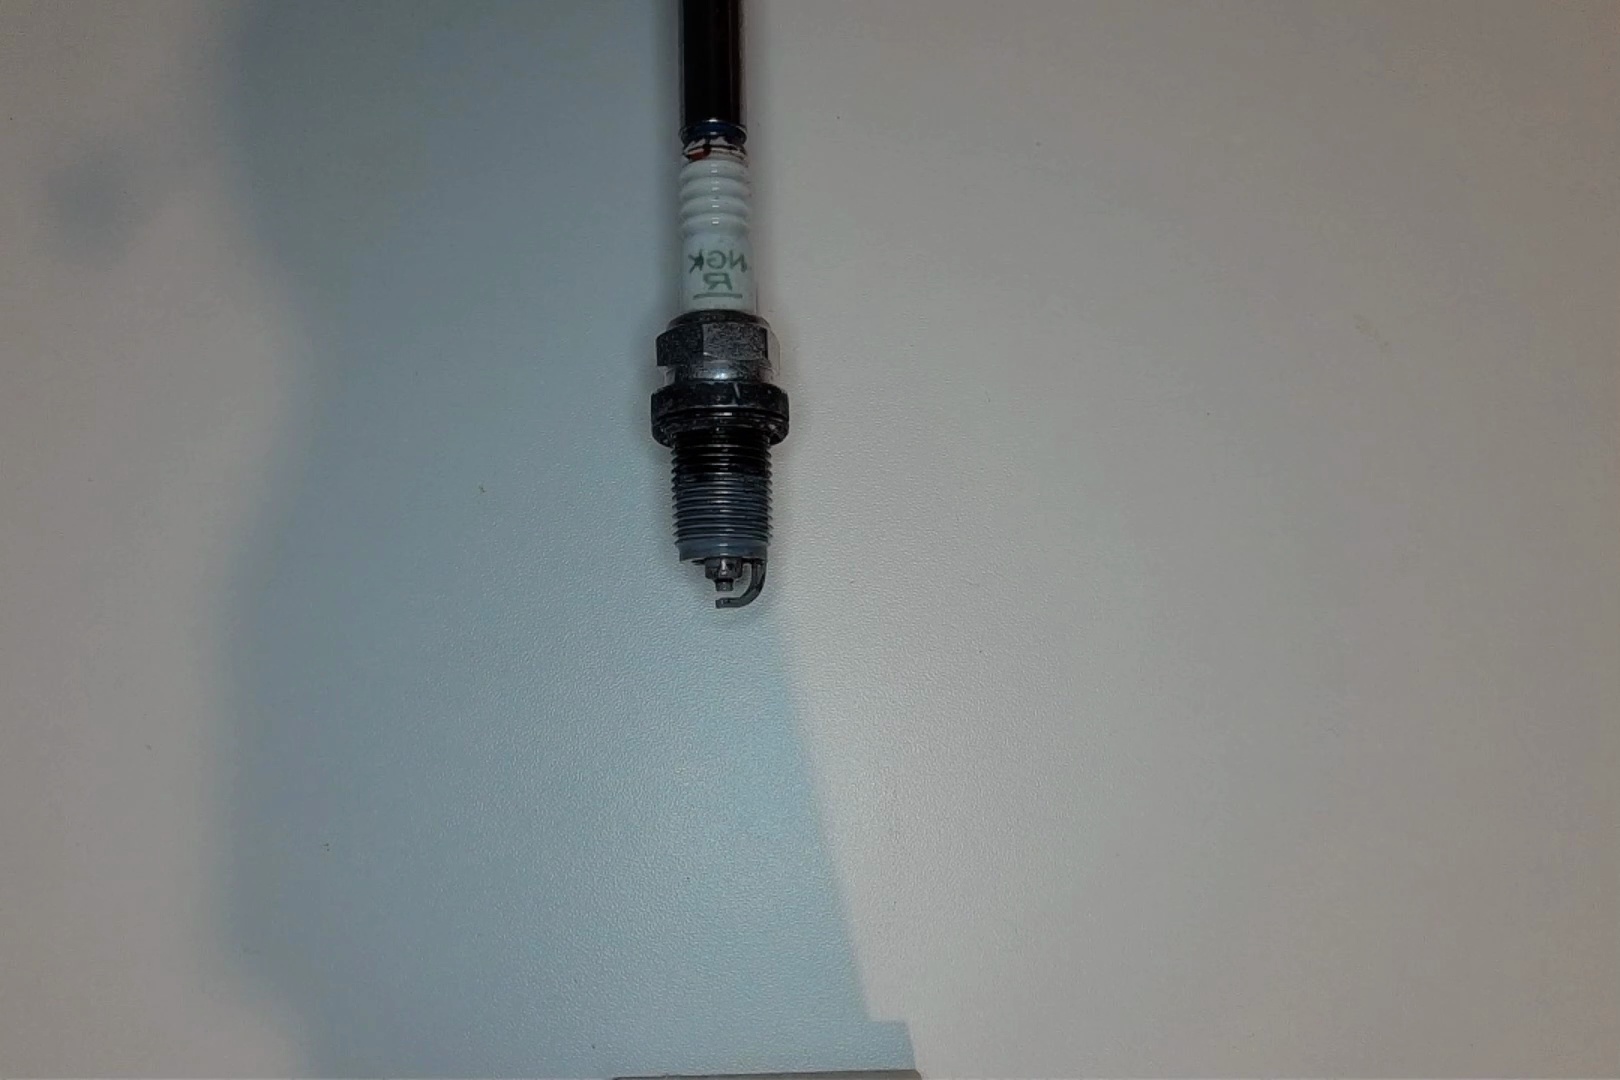
Label: anomaly